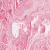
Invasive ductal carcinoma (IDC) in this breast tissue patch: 0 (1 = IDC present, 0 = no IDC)